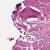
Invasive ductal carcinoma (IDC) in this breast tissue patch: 0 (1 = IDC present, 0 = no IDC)